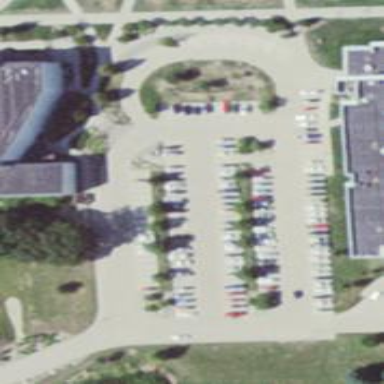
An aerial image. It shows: Parking area available.